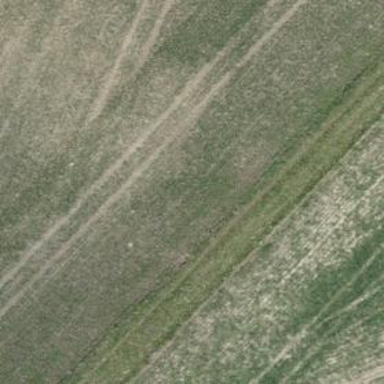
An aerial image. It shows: Track with grade 4 track type.